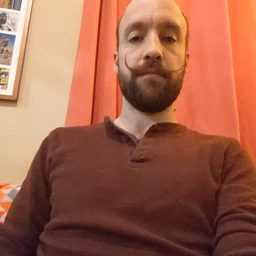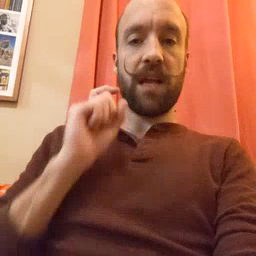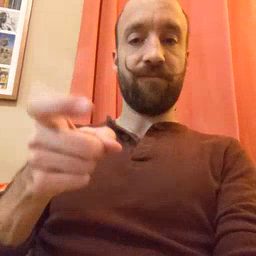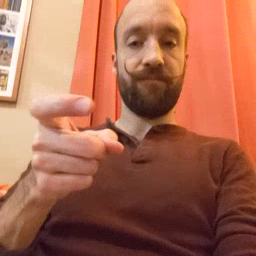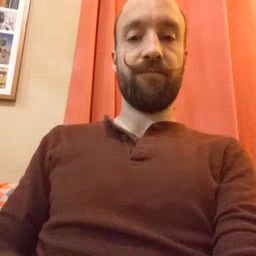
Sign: gift